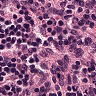
Metastatic tissue present: no